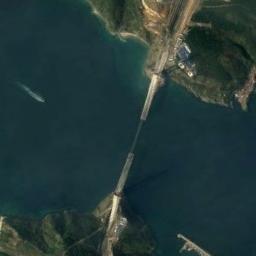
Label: bridge